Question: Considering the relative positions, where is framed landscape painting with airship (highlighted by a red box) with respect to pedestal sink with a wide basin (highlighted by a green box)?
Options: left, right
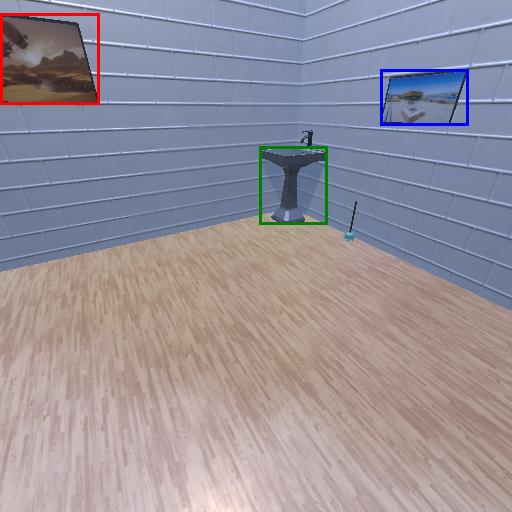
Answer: left